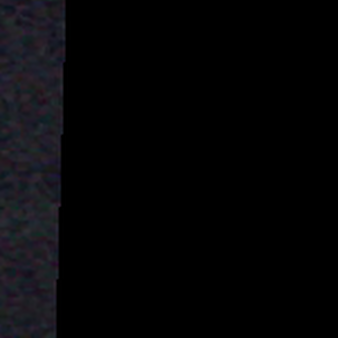
Label: other